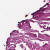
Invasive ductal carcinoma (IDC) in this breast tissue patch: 0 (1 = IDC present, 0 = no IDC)